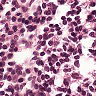
Metastatic tissue present: no